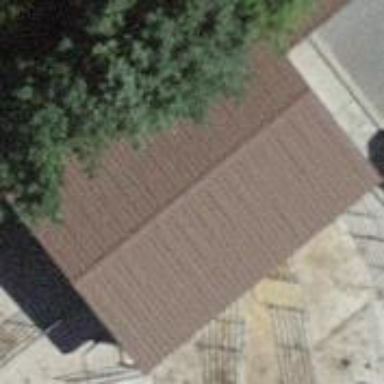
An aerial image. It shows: Stable building.